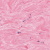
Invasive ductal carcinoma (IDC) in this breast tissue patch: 0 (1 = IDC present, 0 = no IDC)